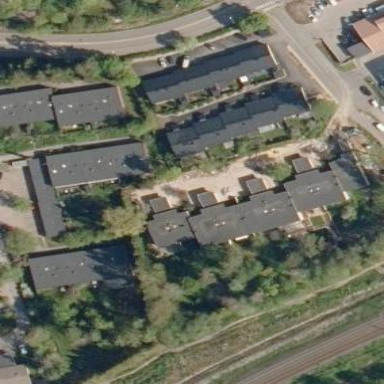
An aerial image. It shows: Terrace building.